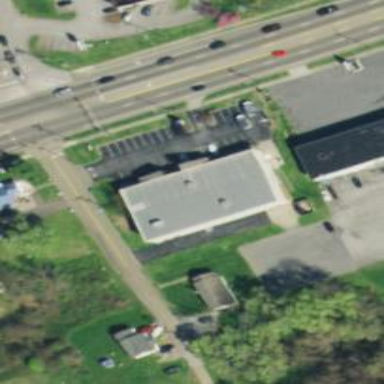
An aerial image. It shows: Building with furniture shop.